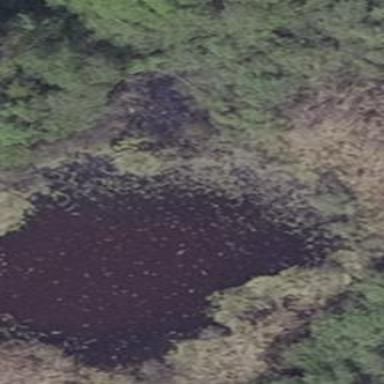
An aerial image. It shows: Peaceful pond surrounded by nature.